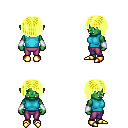
a pixel art fantasy rpg character, female body template, orc, green skin, teal sleeveless shirt, magenta pants, gold pageboy hairstyle, white cloth bracers, gold boots, four views (front, back, left, right), 2x2 character sprite sheet, small pixel art, hard edges, no anti-aliasing